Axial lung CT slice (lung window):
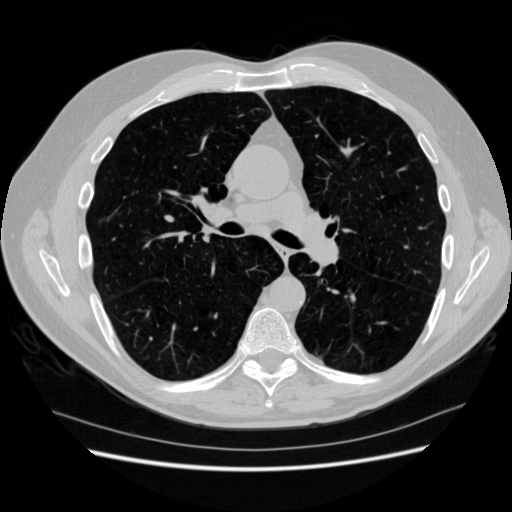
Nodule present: no